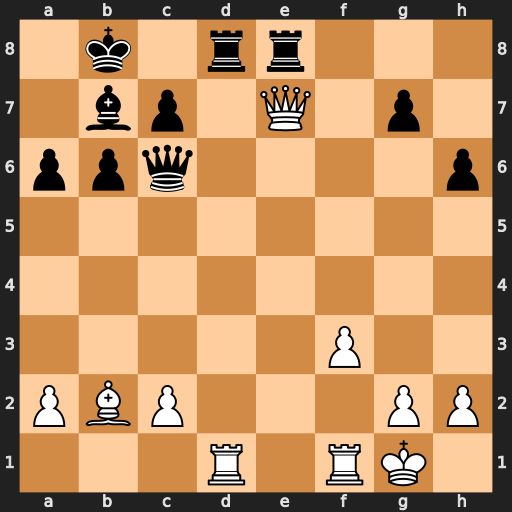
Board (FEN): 1k1rr3/1bp1Q1p1/ppq4p/8/8/5P2/PBP3PP/3R1RK1
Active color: w
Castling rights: -
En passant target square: -
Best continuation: Rxd8+ Rxd8 Qxd8+